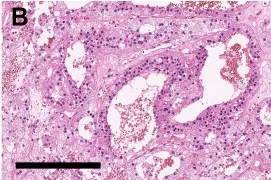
Histopathology of resected adrenal tumor. (B, C). High magnification photomicrographs of adrenal tumor. Scale bars, 300 microm. (B). Hematoxylin and eosin staining.
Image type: pathology (h&e)